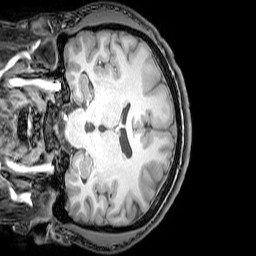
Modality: T1w
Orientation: coronal
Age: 24
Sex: male
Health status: healthy
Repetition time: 0.081 s
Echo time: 0.037 s